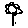
Label: flower